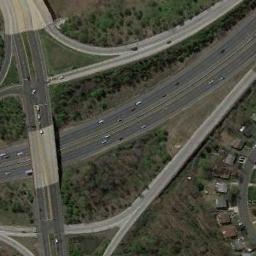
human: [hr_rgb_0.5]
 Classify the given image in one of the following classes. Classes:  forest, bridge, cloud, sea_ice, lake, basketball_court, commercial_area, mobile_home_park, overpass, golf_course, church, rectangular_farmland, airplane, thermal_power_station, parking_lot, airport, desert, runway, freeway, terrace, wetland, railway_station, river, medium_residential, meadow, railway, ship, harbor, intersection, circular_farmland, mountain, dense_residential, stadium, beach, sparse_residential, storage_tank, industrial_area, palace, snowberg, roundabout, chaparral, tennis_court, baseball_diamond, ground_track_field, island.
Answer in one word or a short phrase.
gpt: overpass